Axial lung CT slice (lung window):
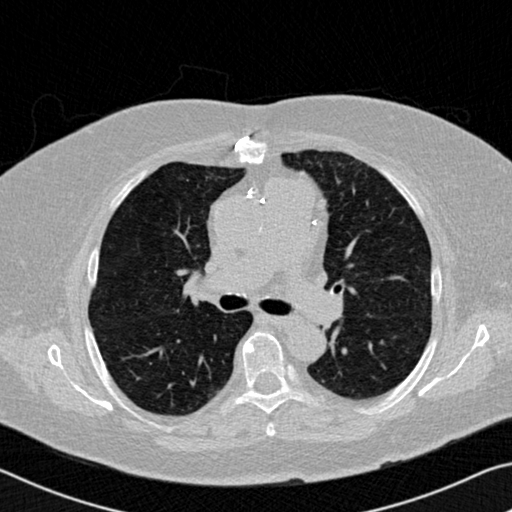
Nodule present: no